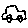
Label: car